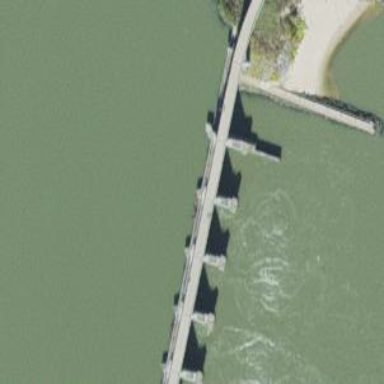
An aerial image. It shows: Bridge supported by pillars.